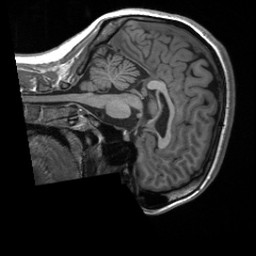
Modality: T1w
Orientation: sagittal
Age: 33
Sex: female
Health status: healthy
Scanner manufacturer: siemens
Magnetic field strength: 3 T
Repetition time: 2 s
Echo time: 0.00232 s